Question: So I'm building an app which takes the data from this page: <URL>. I'm getting this error:

I can usually read the logcat and get an idea of where I need to look but I looked at line 299 and it was a commented section... The app begins to load the progress wheel but soon after it crashes before populating with a series of contacts from a URI. I'm confused on what the logcat is trying to tell me. Could someone explain to me which direction I'm supposed to take?
here is my MainActivity:
'''
public class MainActivity extends Activity {
// Within which the entire activity is enclosed
DrawerLayout mDrawerLayout;
// ListView represents Navigation Drawer
ListView mDrawerList;
// ActionBarDrawerToggle indicates the presence of Navigation Drawer in the action bar
ActionBarDrawerToggle mDrawerToggle;
// Title of the action bar
String mTitle="";
@Override
protected void onCreate(Bundle savedInstanceState) {
super.onCreate(savedInstanceState);
setContentView(R.layout.activity_main);
mTitle = (String) getTitle();
// Getting reference to the DrawerLayout
mDrawerLayout = (DrawerLayout) findViewById(R.id.drawer_layout);
mDrawerList = (ListView) findViewById(R.id.drawer_list);
// Getting reference to the ActionBarDrawerToggle
mDrawerToggle = new ActionBarDrawerToggle( this,
mDrawerLayout,
R.drawable.ic_drawer,
R.string.drawer_open,
R.string.drawer_close){
/** Called when drawer is closed */
public void onDrawerClosed(View view) {
getActionBar().setTitle(mTitle);
invalidateOptionsMenu();
}
/** Called when a drawer is opened */
public void onDrawerOpened(View drawerView) {
getActionBar().setTitle("Select Option");
invalidateOptionsMenu();
}
};
// Setting DrawerToggle on DrawerLayout
mDrawerLayout.setDrawerListener(mDrawerToggle);
// Creating an ArrayAdapter to add items to the listview mDrawerList
ArrayAdapter<String> adapter = new ArrayAdapter<String>(
getBaseContext(),
R.layout.drawer_list_item ,
getResources().getStringArray(R.array.options)
);
// Setting the adapter on mDrawerList
mDrawerList.setAdapter(adapter);
// Enabling Home button
getActionBar().setHomeButtonEnabled(true);
// Enabling Up navigation
getActionBar().setDisplayHomeAsUpEnabled(true);
// Setting item click listener for the listview mDrawerList
mDrawerList.setOnItemClickListener(new OnItemClickListener() {
@Override
public void onItemClick(AdapterView<?> parent, View view, int position, long id) {
// Getting an array of options
String[] options = getResources().getStringArray(R.array.options);
//Currently selected option
mTitle = options[position];
if(mTitle.equalsIgnoreCase("Home")){
// Creating a fragment object
Fragment fragment = new AppMain();
// Creating a Bundle object
Bundle data = new Bundle();
// Setting the index of the currently selected item of mDrawerList
data.putInt("position", position);
// Setting the position to the fragment
fragment.setArguments(data);
// Getting reference to the FragmentManager
FragmentManager fragmentManager = getFragmentManager();
// Creating a fragment transaction
FragmentTransaction ft = fragmentManager.beginTransaction();
// Adding a fragment to the fragment transaction
ft.replace(R.id.content_frame, fragment);
// Committing the transaction
ft.commit();
// Closing the drawer
mDrawerLayout.closeDrawer(mDrawerList);
}
else if(mTitle.equalsIgnoreCase("Map")){
// Creating a fragment object
Fragment fragment = new MapFragment();
// Creating a Bundle object
Bundle data = new Bundle();
// Setting the index of the currently selected item of mDrawerList
data.putInt("position", position);
// Setting the position to the fragment
fragment.setArguments(data);
// Getting reference to the FragmentManager
FragmentManager fragmentManager = getFragmentManager();
// Creating a fragment transaction
FragmentTransaction ft = fragmentManager.beginTransaction();
// Adding a fragment to the fragment transaction
ft.replace(R.id.content_frame, fragment);
// Committing the transaction
ft.commit();
// Closing the drawer
mDrawerLayout.closeDrawer(mDrawerList);
}
//its possible to create a series of these and then
//initialize objects within the fragments programmably.
//DrawerOptions need to be removed to make things work
else if(mTitle.equalsIgnoreCase("ATO")){
// Creating a fragment object
Fragment fragment = new ATO();
// Creating a Bundle object
Bundle data = new Bundle();
// Setting the index of the currently selected item of mDrawerList
data.putInt("position", position);
// Setting the position to the fragment
fragment.setArguments(data);
// Getting reference to the FragmentManager
FragmentManager fragmentManager = getFragmentManager();
// Creating a fragment transaction
FragmentTransaction ft = fragmentManager.beginTransaction();
// Adding a fragment to the fragment transaction
ft.replace(R.id.content_frame, fragment);
// Committing the transaction
ft.commit();
// Closing the drawer
mDrawerLayout.closeDrawer(mDrawerList);
// Closing the drawer
mDrawerLayout.closeDrawer(mDrawerList);
}
else{
}
}
});
}
@Override
protected void onPostCreate(Bundle savedInstanceState) {
super.onPostCreate(savedInstanceState);
mDrawerToggle.syncState();
}
/** Handling the touch event of app icon */
@Override
public boolean onOptionsItemSelected(MenuItem item) {
if (mDrawerToggle.onOptionsItemSelected(item)) {
return true;
}
return super.onOptionsItemSelected(item);
}
/*
* I commented out this section below because I don't see us using it.
* It does nothing more than show a little button which says "settings"
* in the top right corner of the bar. If you want to enable it, de-comment
* and then look at the main.xml within the menu folder and de-commnent there.
* Also have to go to the Strings.xml file under values and de-comment.
*/
/** Called whenever we call invalidateOptionsMenu() */
@Override
// public boolean onPrepareOptionsMenu(Menu menu) {
// // If the drawer is open, hide action items related to the content view
// boolean drawerOpen = mDrawerLayout.isDrawerOpen(mDrawerList);
//
// menu.findItem(R.id.action_settings).setVisible(!drawerOpen);
// return super.onPrepareOptionsMenu(menu);
// }
//
public boolean onCreateOptionsMenu(Menu menu) {
// Inflate the menu; this adds items to the action bar if it is present.
getMenuInflater().inflate(R.menu.main, menu);
return true;
}
}
'''
And this is my ATO class which im having lots of trouble with:
'''
public class ATO extends ListFragment {
private ProgressDialog pDialog;
// URL to get contacts JSON
private static String url = "http://api.androidhive.info/contacts/";
// JSON Node names
private static final String TAG_CONTACTS = "contacts";
private static final String TAG_ID = "id";
private static final String TAG_NAME = "name";
private static final String TAG_EMAIL = "email";
private static final String TAG_ADDRESS = "address";
private static final String TAG_GENDER = "gender";
private static final String TAG_PHONE = "phone";
private static final String TAG_PHONE_MOBILE = "mobile";
private static final String TAG_PHONE_HOME = "home";
private static final String TAG_PHONE_OFFICE = "office";
// contacts JSONArray
JSONArray contacts = null;
// Hashmap for ListView
ArrayList<HashMap<String, String>> contactList;
public View onCreateView(LayoutInflater inflater,
ViewGroup container,
Bundle savedInstanceState) {
// Retrieving the currently selected item number
int position = getArguments().getInt("position");
// List of options
String[] options = getResources().getStringArray(R.array.options);
// Creating view correspoding to the fragment
View v = inflater.inflate(R.layout.ato, container, false);
// Getting reference to the TextView of the Fragment
TextView tv = (TextView) v.findViewById(R.id.textView1);
String words = "Home of the app";
// Setting currently selected river name in the TextView
tv.setText(words);
// Updating the action bar title
getActivity().getActionBar().setTitle(options[position]);
// Calling async task to get json
new GetContacts().execute();
return v;
}
/**
* Async task class to get json by making HTTP call
* */
private class GetContacts extends AsyncTask<Void, Void, Void> {
@Override
protected void onPreExecute() {
super.onPreExecute();
// Showing progress dialog
pDialog = new ProgressDialog(getActivity());
//
pDialog.setMessage("Please wait...");
pDialog.setCancelable(false);
pDialog.show();
}
@Override
protected Void doInBackground(Void... arg0) {
// Creating service handler class instance
ServiceHandler sh = new ServiceHandler();
// Making a request to url and getting response
String jsonStr = sh.makeServiceCall(url, ServiceHandler.GET);
Log.d("Response: ", "> " + jsonStr);
if (jsonStr != null) {
try {
JSONObject jsonObj = new JSONObject(jsonStr);
// Getting JSON Array node
contacts = jsonObj.getJSONArray(TAG_CONTACTS);
// looping through All Contacts
for (int i = 0; i < contacts.length(); i++) {
JSONObject c = contacts.getJSONObject(i);
String id = c.getString(TAG_ID);
String name = c.getString(TAG_NAME);
String email = c.getString(TAG_EMAIL);
String address = c.getString(TAG_ADDRESS);
String gender = c.getString(TAG_GENDER);
// Phone node is JSON Object
JSONObject phone = c.getJSONObject(TAG_PHONE);
String mobile = phone.getString(TAG_PHONE_MOBILE);
String home = phone.getString(TAG_PHONE_HOME);
String office = phone.getString(TAG_PHONE_OFFICE);
// tmp hashmap for single contact
HashMap<String, String> contact = new HashMap<String, String>();
// adding each child node to HashMap key => value
contact.put(TAG_ID, id);
contact.put(TAG_NAME, name);
contact.put(TAG_EMAIL, email);
contact.put(TAG_PHONE_MOBILE, mobile);
// adding contact to contact list
contactList.add(contact);
}
} catch (JSONException e) {
e.printStackTrace();
}
} else {
Log.e("ServiceHandler", "Couldn't get any data from the url");
}
return null;
}
@Override
protected void onPostExecute(Void result) {
super.onPostExecute(result);
// Dismiss the progress dialog
if (pDialog.isShowing())
pDialog.dismiss();
/**
* Updating parsed JSON data into ListView
* */
SimpleAdapter adapter = new SimpleAdapter(getActivity(), contactList,
R.layout.list_item, new String[] { TAG_NAME, TAG_EMAIL,
TAG_PHONE_MOBILE }, new int[] { R.id.name,
R.id.email, R.id.mobile });
setListAdapter(adapter);
}
}
/*
* {
"contacts": [
{
"id": "c200",
"name": "Ravi Tamada",
"email": "ravi@gmail.com",
"address": "xx-xx-xxxx,x - street, x - country",
"gender" : "male",
"phone": {
"mobile": "<PHONE>",
"home": "00 000000",
"office": "00 000000"
}
},
{
"id": "c201",
"name": "Johnny Depp",
"email": "johnny_depp@gmail.com",
"address": "xx-xx-xxxx,x - street, x - country",
"gender" : "male",
"phone": {
"mobile": "<PHONE>",
"home": "00 000000",
"office": "00 000000"
}
},
{
"id": "c202",
"name": "Leonardo Dicaprio",
"email": "leonardo_dicaprio@gmail.com",
"address": "xx-xx-xxxx,x - street, x - country",
"gender" : "male",
"phone": {
"mobile": "<PHONE>",
"home": "00 000000",
"office": "00 000000"
}
},
{
"id": "c203",
"name": "John Wayne",
"email": "john_wayne@gmail.com",
"address": "xx-xx-xxxx,x - street, x - country",
"gender" : "male",
"phone": {
"mobile": "<PHONE>",
"home": "00 000000",
"office": "00 000000"
}
},
{
"id": "c204",
"name": "Angelina Jolie",
"email": "angelina_jolie@gmail.com",
"address": "xx-xx-xxxx,x - street, x - country",
"gender" : "female",
"phone": {
"mobile": "<PHONE>",
"home": "00 000000",
"office": "00 000000"
}
},
{
"id": "c205",
"name": "Dido",
"email": "dido@gmail.com",
"address": "xx-xx-xxxx,x - street, x - country",
"gender" : "female",
"phone": {
"mobile": "<PHONE>",
"home": "00 000000",
"office": "00 000000"
}
},
{
"id": "c206",
"name": "Adele",
"email": "adele@gmail.com",
"address": "xx-xx-xxxx,x - street, x - country",
"gender" : "female",
"phone": {
"mobile": "<PHONE>",
"home": "00 000000",
"office": "00 000000"
}
},
{
"id": "c207",
"name": "Hugh Jackman",
"email": "hugh_jackman@gmail.com",
"address": "xx-xx-xxxx,x - street, x - country",
"gender" : "male",
"phone": {
"mobile": "<PHONE>",
"home": "00 000000",
"office": "00 000000"
}
},
{
"id": "c208",
"name": "Will Smith",
"email": "will_smith@gmail.com",
"address": "xx-xx-xxxx,x - street, x - country",
"gender" : "male",
"phone": {
"mobile": "<PHONE>",
"home": "00 000000",
"office": "00 000000"
}
},
{
"id": "c209",
"name": "Clint Eastwood",
"email": "clint_eastwood@gmail.com",
"address": "xx-xx-xxxx,x - street, x - country",
"gender" : "male",
"phone": {
"mobile": "<PHONE>",
"home": "00 000000",
"office": "00 000000"
}
},
{
"id": "c2010",
"name": "Barack Obama",
"email": "barack_obama@gmail.com",
"address": "xx-xx-xxxx,x - street, x - country",
"gender" : "male",
"phone": {
"mobile": "<PHONE>",
"home": "00 000000",
"office": "00 000000"
}
},
{
"id": "c2011",
"name": "Kate Winslet",
"email": "kate_winslet@gmail.com",
"address": "xx-xx-xxxx,x - street, x - country",
"gender" : "female",
"phone": {
"mobile": "<PHONE>",
"home": "00 000000",
"office": "00 000000"
}
},
{
"id": "c2012",
"name": "Eminem",
"email": "eminem@gmail.com",
"address": "xx-xx-xxxx,x - street, x - country",
"gender" : "male",
"phone": {
"mobile": "<PHONE>",
"home": "00 000000",
"office": "00 000000"
}
}
]
}
*/
}
'''
Any and all help is really appreciated!
EDIT: This is the fixed class of ATO.class:
'''
package com.example.fratslidemenu;
import java.util.ArrayList;
import java.util.HashMap;
import java.util.zip.Inflater;
import org.json.JSONArray;
import org.json.JSONException;
import org.json.JSONObject;
import android.app.ListActivity;
import android.app.ListFragment;
import android.app.ProgressDialog;
import android.os.AsyncTask;
import android.os.Bundle;
import android.util.Log;
import android.view.LayoutInflater;
import android.view.View;
import android.view.ViewGroup;
import android.widget.ListAdapter;
import android.widget.ListView;
import android.widget.SimpleAdapter;
import android.widget.TextView;
public class ATO extends ListFragment {
private ProgressDialog pDialog;
// URL to get contacts JSON
private static String url = "http://api.androidhive.info/contacts/";
// JSON Node names
private static final String TAG_CONTACTS = "contacts";
private static final String TAG_ID = "id";
private static final String TAG_NAME = "name";
private static final String TAG_EMAIL = "email";
private static final String TAG_ADDRESS = "address";
private static final String TAG_GENDER = "gender";
private static final String TAG_PHONE = "phone";
private static final String TAG_PHONE_MOBILE = "mobile";
private static final String TAG_PHONE_HOME = "home";
private static final String TAG_PHONE_OFFICE = "office";
// contacts JSONArray
JSONArray contacts = null;
// Hashmap for ListView
ArrayList<HashMap<String, String>> contactList = new ArrayList<HashMap<String, String>>();
public View onCreateView(LayoutInflater inflater,
ViewGroup container,
Bundle savedInstanceState) {
// Retrieving the currently selected item number
int position = getArguments().getInt("position");
// List of options
String[] options = getResources().getStringArray(R.array.options);
// Creating view correspoding to the fragment
View v = inflater.inflate(R.layout.ato, container, false);
// Updating the action bar title
getActivity().getActionBar().setTitle(options[position]);
// Calling async task to get json
new GetContacts().execute();
return v;
}
/**
* Async task class to get json by making HTTP call
* */
private class GetContacts extends AsyncTask<Void, Void, Void> {
@Override
protected void onPreExecute() {
super.onPreExecute();
// Showing progress dialog
pDialog = new ProgressDialog(getActivity());
//
pDialog.setMessage("Please wait...");
pDialog.setCancelable(false);
pDialog.show();
}
@Override
protected Void doInBackground(Void... arg0) {
// Creating service handler class instance
ServiceHandler sh = new ServiceHandler();
// Making a request to url and getting response
String jsonStr = sh.makeServiceCall(url, ServiceHandler.GET);
Log.d("Response: ", "> " + jsonStr);
if (jsonStr != null) {
try {
JSONObject jsonObj = new JSONObject(jsonStr);
// Getting JSON Array node
contacts = jsonObj.getJSONArray(TAG_CONTACTS);
// looping through All Contacts
for (int i = 0; i < contacts.length(); i++) {
JSONObject c = contacts.getJSONObject(i);
String id = c.getString(TAG_ID);
String name = c.getString(TAG_NAME);
String email = c.getString(TAG_EMAIL);
String address = c.getString(TAG_ADDRESS);
String gender = c.getString(TAG_GENDER);
// Phone node is JSON Object
JSONObject phone = c.getJSONObject(TAG_PHONE);
String mobile = phone.getString(TAG_PHONE_MOBILE);
String home = phone.getString(TAG_PHONE_HOME);
String office = phone.getString(TAG_PHONE_OFFICE);
// tmp hashmap for single contact
HashMap<String, String> contact = new HashMap<String, String>();
// adding each child node to HashMap key => value
contact.put(TAG_ID, id);
contact.put(TAG_NAME, name);
contact.put(TAG_EMAIL, email);
contact.put(TAG_PHONE_MOBILE, mobile);
// adding contact to contact list
contactList.add(contact);
}
} catch (JSONException e) {
e.printStackTrace();
}
} else {
Log.e("ServiceHandler", "Couldn't get any data from the url");
}
return null;
}
@Override
protected void onPostExecute(Void result) {
super.onPostExecute(result);
// Dismiss the progress dialog
if (pDialog.isShowing())
pDialog.dismiss();
/**
* Updating parsed JSON data into ListView
* */
SimpleAdapter adapter = new SimpleAdapter(getActivity(), contactList,
R.layout.list_item, new String[] { TAG_NAME, TAG_EMAIL,
TAG_PHONE_MOBILE }, new int[] { R.id.name,
R.id.email, R.id.mobile });
setListAdapter(adapter);
}
}
}
'''
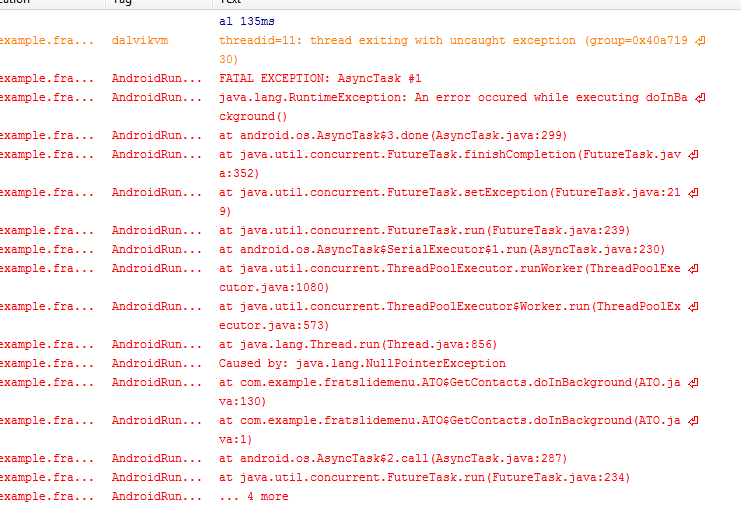
Answer: You do not initialise 'contactList' anywhere. Change the declaration to create an instance of 'ArrayList':
'''
ArrayList<HashMap<String, String>> contactList = new ArrayList<HashMap<String, String>>();
'''
or initialise it elsewhere in the code before it's used.